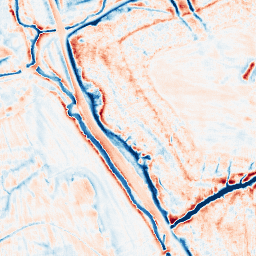
Category: edge_preserving
Decomposition family: guided
Decomposition parameters: radius: 4
eps: 1
Upsampling method: fft_zeropad
Upsampling parameters: scale: 2
Upsampling scale: 2